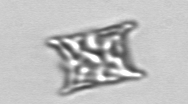
Label: Eucampia